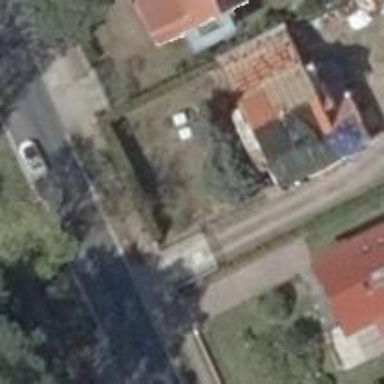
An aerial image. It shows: Simple house.